Question: I am super new to VBA and what I have to create is way past my abilities. I need a code that would help me sort grading form results. Every name in this list occurs twice, in a random order. There is 0, 1 or maximum 2 grades per name. If there are two, they are always in separate rows. The file looks the following: Column A is an unsorted list of names, with exactly two occurrences of each name (in random rows). For each row, there is none or only one value (grade) in the range of B:AZ. The array looks something like below:

The VBA that I'm trying to write would create a new sheet in excel, that would consist of alphabetically sorted names in column A (only one instance of each name), then first grade (if exists) in column B, and second grade (if exists) in column C.
Unfortunately, because of data privacy issues I cannot share the original file.
Thanks for all your help!
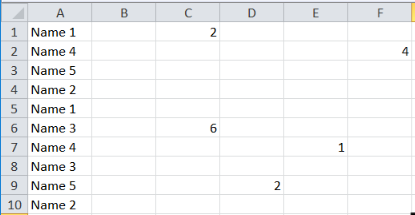
Answer: Here is one way of doing it.
## Requirements:
1. It requires you to have .Net framework
2. That you add a reference to Microsoft Scripting Runtime via Tool > References in the Visual Basic Editor.
## Outline process:
Function 'SelectRange' will prompt user to select an input range of the names and grades (you can switch this in the code to a defined range) which it then assigns to an array.
Function 'GetnameOrderedListWithGradeList': Column 1 (names) are added to an ordered list, which has has as its keys the name of each person. The values for the ordered list are a concatenation of each grade found in the array for that person (max 2 according to your specification). The output is a list of alphabetically ordered distinct names with a concatenated string of their grades.
Function 'GetGradeOrderedArray' Split the concatenated grades string i.e. it generates an array of the grades, sees which of the two values is higher and ensures the output array has the lowest number first.
Function 'WriteOutOrderedResults' ensures the whole thing is written out to a new sheet.
## Notes:
Sub 'Main' is where the flow is outlined for the process
If I have time I will try to add some more commentary
No error handling added at present.
## Input/Output:
<URL>
<URL>
## Code (To go in a standard module):
'''
Option Explicit
'***********Requirements:
'***********
'***********1) .Net framework
'***********2) Reference to Microsoft scripting runtime. Tools > References > Scripting.Runtime
Public Sub main()
Dim wb As Workbook
Set wb = ThisWorkbook
Dim gradesArray()
'gradesArray = wb.Worksheets("Sheet3").Range("A1:F10").Value
gradesArray = SelectRange 'comment this line out and uncomment line above if you want to switch to hard coded range to get grades
Dim nameOrderedList As Object
Set nameOrderedList = GetnameOrderedListWithGradeList(gradesArray)
Dim nameGradeOrderedArray As Variant
nameGradeOrderedArray = GetGradeOrderedArray(nameOrderedList)
WriteOutOrderedResults wb.Worksheets.Add, nameGradeOrderedArray
End Sub
Public Function GetnameOrderedListWithGradeList(ByVal gradesArray As Variant) As Object
Dim nameOrderedList As Object
Set nameOrderedList = CreateObject("System.Collections.SortedList") 'requires .Net framework
Dim currentName As Long
Dim grade As String
Dim counter As Long
Dim name As String
For currentName = LBound(gradesArray, 1) To UBound(gradesArray, 1) 'loop the names column
name = gradesArray(currentName, 1)
If name <> vbNullString Then
Dim currentGrade As Long
For currentGrade = LBound(gradesArray, 2) + 1 To UBound(gradesArray, 2)
grade = gradesArray(currentName, currentGrade)
If grade <> vbNullString Then 'grade found
If Not (nameOrderedList.contains(name)) Then
nameOrderedList.Add name, grade 'Name not seen before
Else
nameOrderedList(name) = Join(Array(nameOrderedList(name), grade), ";") 'Add grade to existing list
End If
Exit For
End If
Next currentGrade
End If
Next currentName
Set GetnameOrderedListWithGradeList = nameOrderedList
End Function
Public Function GetGradeOrderedArray(ByVal nameOrderedList As Object) As Variant
Dim item As Long
Dim orderedArray()
Dim distinctNameCount As Long
distinctNameCount = nameOrderedList.Count
ReDim orderedArray(0 To distinctNameCount, 0 To 2)
Dim tempArr() As String
For item = 0 To distinctNameCount - 1 'loop the ordered list and pull of the grades
tempArr = Split(nameOrderedList.GetByIndex(item), ";") 'split the grades out into an array and then assign to output array
orderedArray(item, 0) = nameOrderedList.GetKey(item)
If UBound(tempArr) = 1 Then
orderedArray(item, 1) = IIf(tempArr(0) > tempArr(1), tempArr(1), tempArr(0))
orderedArray(item, 2) = IIf(tempArr(0) < tempArr(1), tempArr(1), tempArr(0))
Else
orderedArray(item, 1) = tempArr(0)
End If
Next item
GetGradeOrderedArray = orderedArray
End Function
Public Function WriteOutOrderedResults(ByVal destinationSheet As Worksheet, ByVal nameGradeOrderedArray As Variant) As Variant
destinationSheet.Range("A1").Resize(UBound(nameGradeOrderedArray, 1), UBound(nameGradeOrderedArray, 2) + 1) = nameGradeOrderedArray
End Function
'''